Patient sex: M
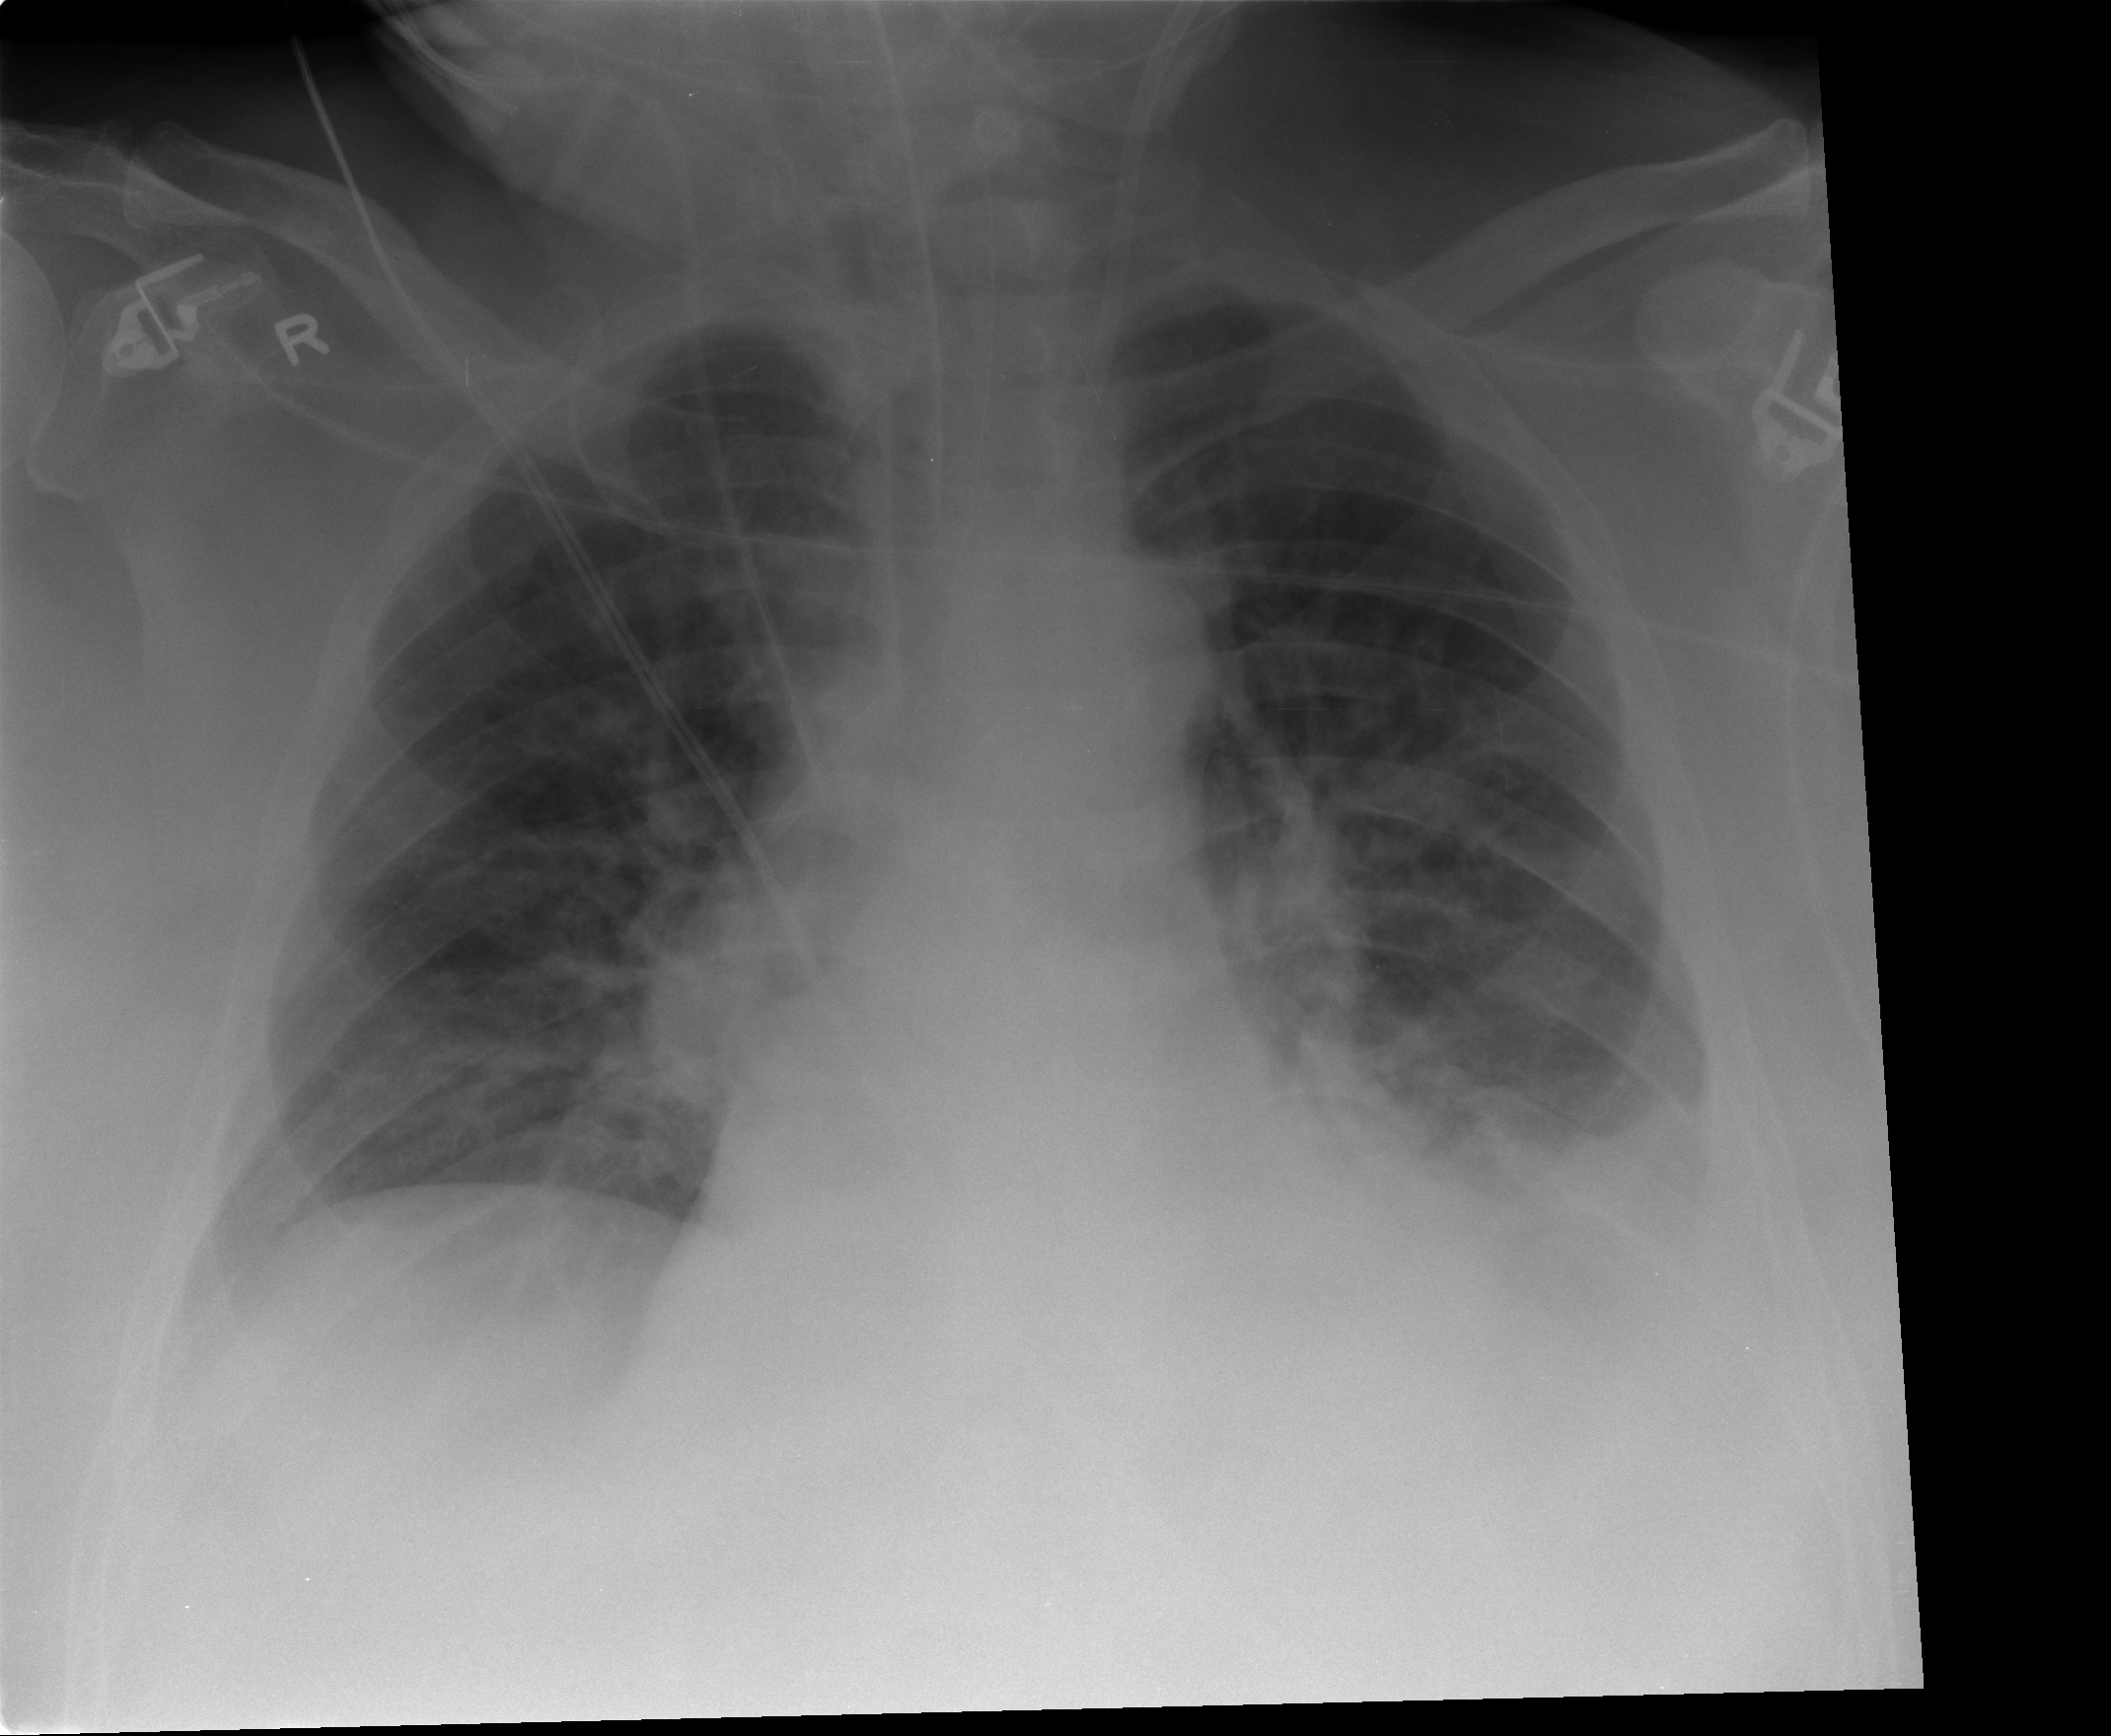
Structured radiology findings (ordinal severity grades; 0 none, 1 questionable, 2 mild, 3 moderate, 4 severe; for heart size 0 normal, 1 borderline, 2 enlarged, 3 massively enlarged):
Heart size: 2
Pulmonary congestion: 2
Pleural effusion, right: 1
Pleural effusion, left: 2
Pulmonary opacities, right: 0
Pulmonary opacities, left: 1
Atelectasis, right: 3
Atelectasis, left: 3